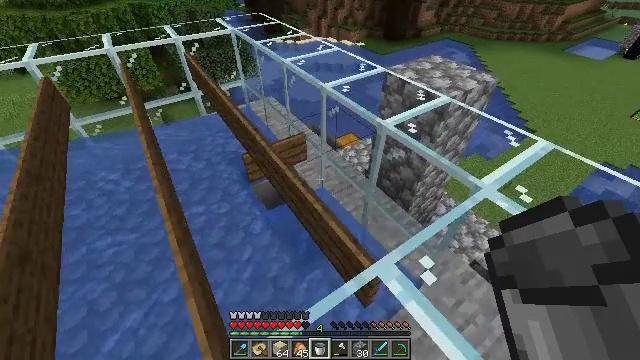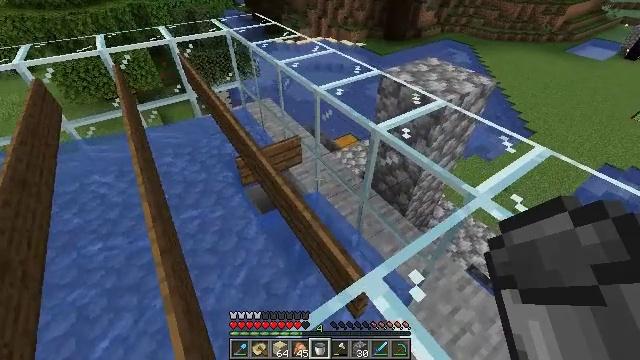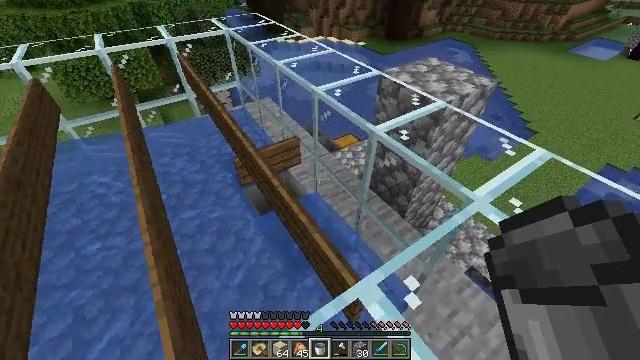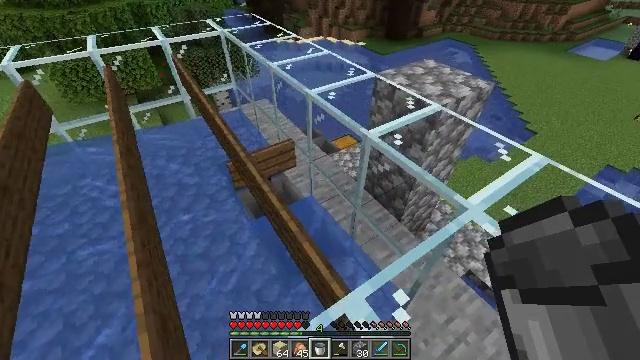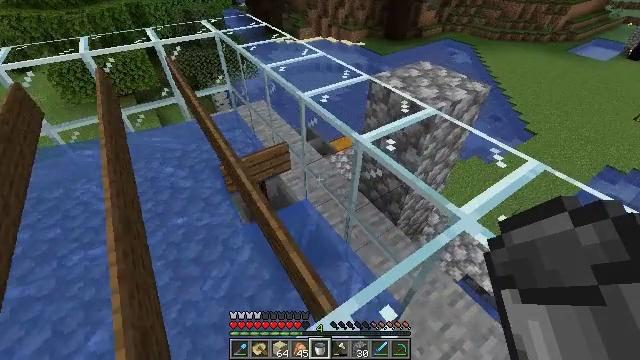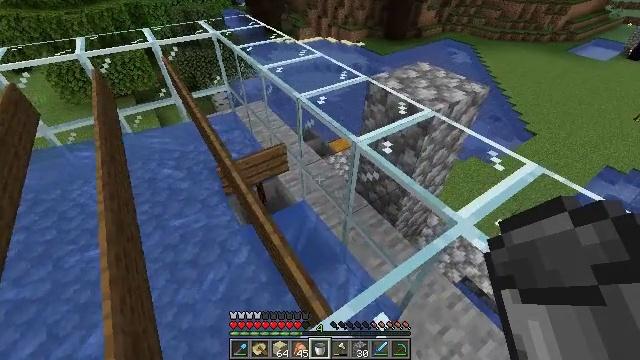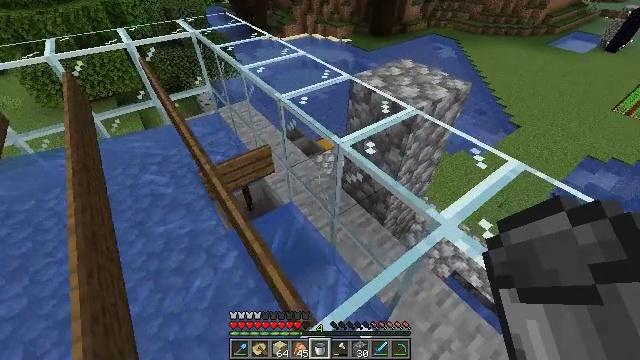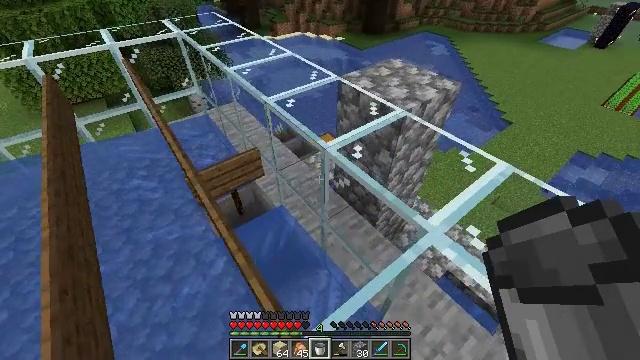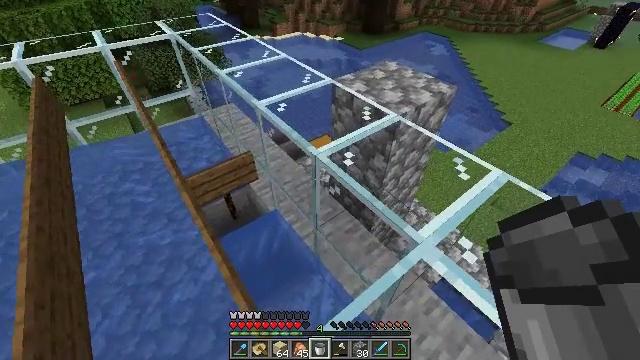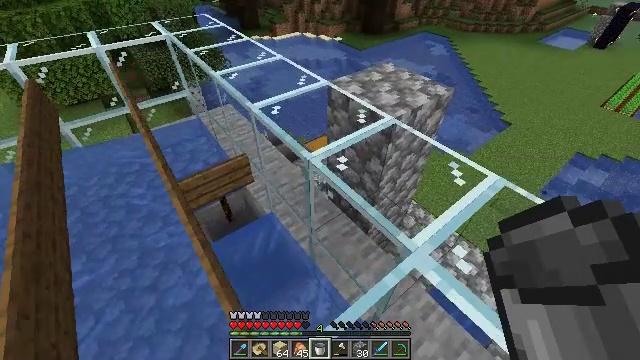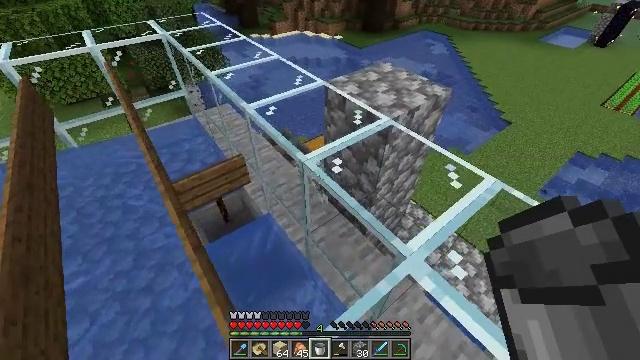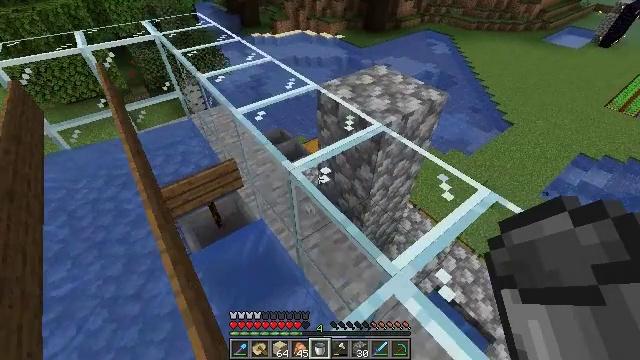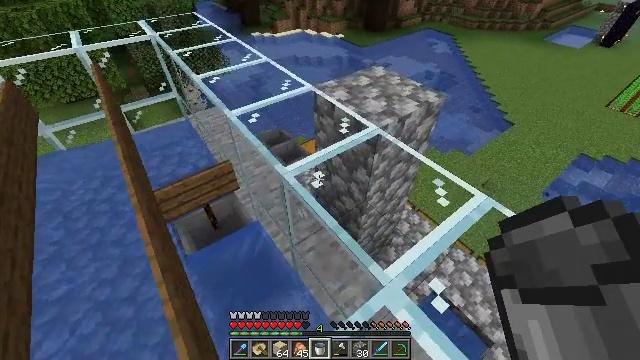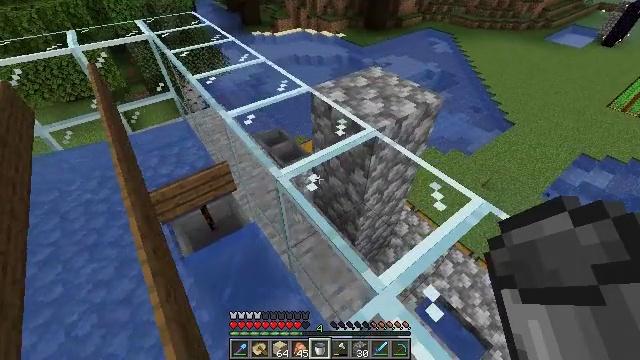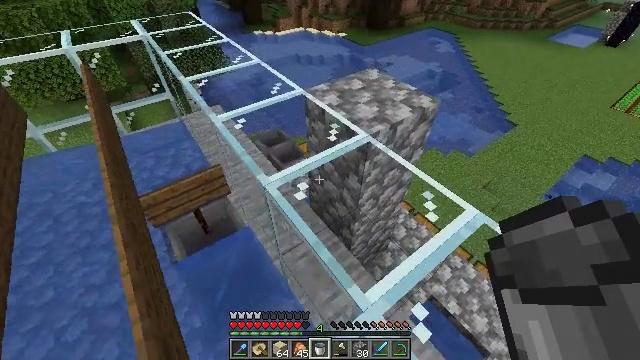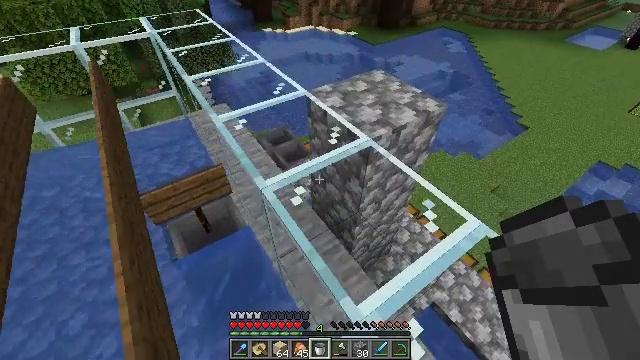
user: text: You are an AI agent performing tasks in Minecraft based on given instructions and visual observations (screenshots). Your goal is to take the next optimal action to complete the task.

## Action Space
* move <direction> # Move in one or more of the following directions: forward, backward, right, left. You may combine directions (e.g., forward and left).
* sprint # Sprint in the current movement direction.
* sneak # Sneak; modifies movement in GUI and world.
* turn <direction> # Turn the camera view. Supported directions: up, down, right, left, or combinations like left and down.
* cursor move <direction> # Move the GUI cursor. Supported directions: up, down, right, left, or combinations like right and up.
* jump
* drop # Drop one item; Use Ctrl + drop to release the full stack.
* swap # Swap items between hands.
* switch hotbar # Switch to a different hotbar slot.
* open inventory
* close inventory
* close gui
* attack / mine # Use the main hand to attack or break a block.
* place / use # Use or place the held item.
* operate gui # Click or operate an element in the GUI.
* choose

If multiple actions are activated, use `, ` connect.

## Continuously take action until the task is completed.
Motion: motion action
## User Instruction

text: Break the spruce sign to collect it.
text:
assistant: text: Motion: move forward and move right, sneak
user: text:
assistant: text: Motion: move forward and move right, sneak
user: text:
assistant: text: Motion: move forward and move right, sneak
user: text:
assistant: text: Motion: move forward and move right, sneak
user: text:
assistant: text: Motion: move forward and move right, sneak
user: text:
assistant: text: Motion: move forward and move right, sneak, turn right
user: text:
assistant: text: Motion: move forward and move right, sneak, turn right
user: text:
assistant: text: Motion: move forward and move right, sneak
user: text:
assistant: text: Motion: move forward and move right, sneak
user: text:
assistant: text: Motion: move forward and move right, sneak
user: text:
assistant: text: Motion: move forward and move right, sneak
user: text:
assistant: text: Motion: move forward and move right, sneak
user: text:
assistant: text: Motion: move forward and move right, sneak
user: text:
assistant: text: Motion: move forward and move right, sneak
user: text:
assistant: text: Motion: move forward and move right, sneak, turn left
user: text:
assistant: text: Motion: move forward and move right, sneak, turn left
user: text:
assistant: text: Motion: move right, sneak, turn left
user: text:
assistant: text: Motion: move right, sneak, turn left
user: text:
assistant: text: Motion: move right, sneak, turn left
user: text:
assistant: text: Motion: move right, sneak, turn left
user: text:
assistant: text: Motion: move right, sneak, turn left
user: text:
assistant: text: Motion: move right, sneak, turn left
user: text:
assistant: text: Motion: move right, sneak, turn left
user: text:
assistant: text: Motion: sneak, turn left
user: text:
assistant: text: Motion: sneak
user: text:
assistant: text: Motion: sneak
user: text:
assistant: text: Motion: sneak
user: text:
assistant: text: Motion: sneak
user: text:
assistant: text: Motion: sneak
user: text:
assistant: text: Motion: sneak, turn left and up